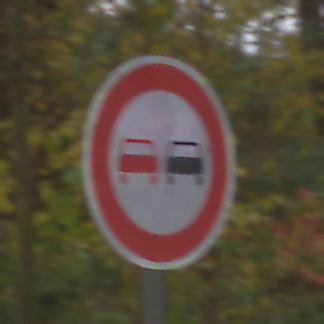
Verkehrszeichen: Ueberholverbot
Umgebung: Outdoor, Nature
Tageszeit: Midday
Wetter: Overcast
Licht: Natural
Jahreszeit: Autumn
Kontrast: LowContrast